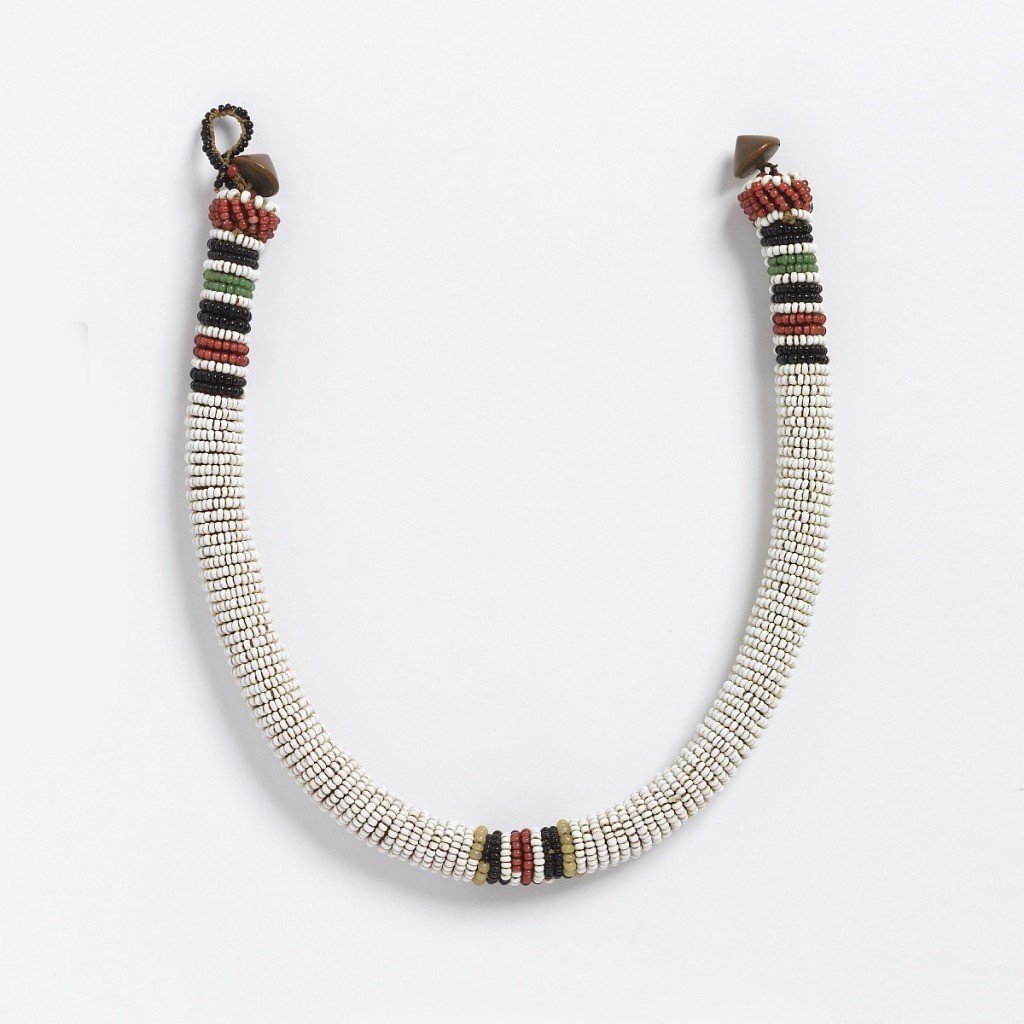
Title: Necklace
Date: late 19th–early 20th century
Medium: glass beads, metal fasteners
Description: Tubular necklace with horizontal rows of white glass beads, with red, green and black stripes at the center front and back. Cone-shaped metal fastener.